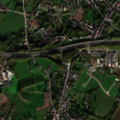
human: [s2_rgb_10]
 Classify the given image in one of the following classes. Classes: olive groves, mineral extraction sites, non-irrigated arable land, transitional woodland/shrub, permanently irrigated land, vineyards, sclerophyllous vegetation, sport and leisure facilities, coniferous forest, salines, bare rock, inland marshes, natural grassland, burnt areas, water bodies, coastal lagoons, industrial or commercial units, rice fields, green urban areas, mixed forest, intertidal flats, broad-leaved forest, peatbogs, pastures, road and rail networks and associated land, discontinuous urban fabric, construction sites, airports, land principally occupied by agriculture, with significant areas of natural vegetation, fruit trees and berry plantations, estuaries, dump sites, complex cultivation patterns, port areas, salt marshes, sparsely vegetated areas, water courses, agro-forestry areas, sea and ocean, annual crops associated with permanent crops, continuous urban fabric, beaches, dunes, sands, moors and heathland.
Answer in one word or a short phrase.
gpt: discontinuous urban fabric, pastures, complex cultivation patterns, land principally occupied by agriculture, with significant areas of natural vegetation